Sex: M
Age: 80
Scanner: Avanto
Primary tumour origin: Non-Small Cell Lung Cancer
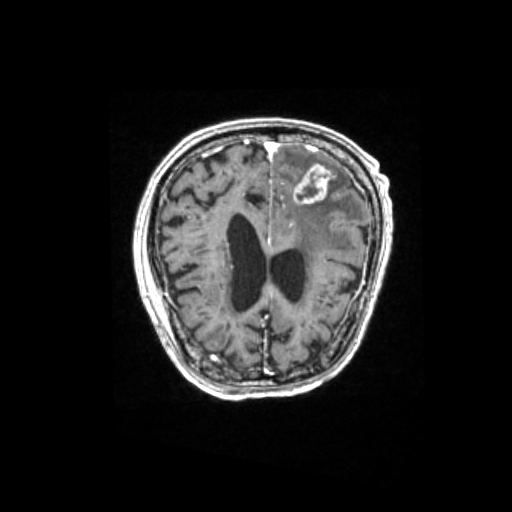
Segmented lesion volume (cc): 11.004
Number of lesion components: 3